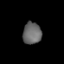
Tissue: lung
Cell type: Epithelial cells
Senescence score: 0.1944
Nuclear area (px): 395
Mean DAPI intensity: 103.894